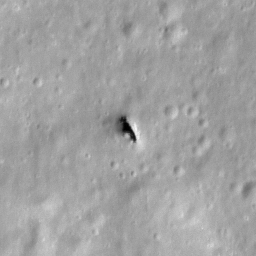
Pit: Stevinus 19
Host crater: Stevinus
Host type: impact_melt
Lunar coordinates: latitude -32.934, longitude 53.798